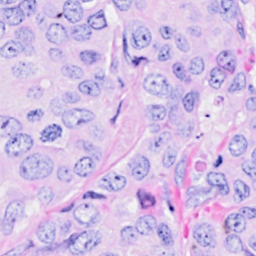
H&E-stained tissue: Breast